Field crop: maize
Growth stage: 2
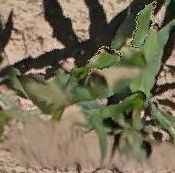
Species: maize